Question: I have a table 'Cars' as follows:

This table will be read in grid of a C# application. The application can either edit OR delete OR add a new row. The updated grid will be take in a datatable as be passed as a parameter to the Stored Procedure.
I want to develop a stored procedure which takes '@typeCars' as input.
Now the edited columns should be updated in the 'Cars' table, deleted columns should be deleted and new columns should be added.
Please let me know how to achieve this in a stored procedure.
My attempt:
'''
CREATE PROC sp_updateDataTable (@dtTypeCars dtTypeCars READONLY)
AS
BEGIN
BEGIN TRY
DECLARE @dbMaxCarIdval INT;
DECLARE @typeCurrentCarIdVal INT;
SELECT TOP 1 @dbMaxCarIdval = id FROM Cars ORDER BY id DESC
IF (@dbMaxCarIdval >= (SELECT id FROM @dtTypeCars))
BEGIN
UPDATE Cars
SET Model = (SELECT Model FROM @dtTypeCars),
Company = (SELECT Company FROM @dtTypeCars)
WHERE id = (SELECT id FROM @dtTypeCars);
END
END TRY
BEGIN CATCH
PRINT 'I am in Catch';
END CATCH
END
'''
Please note dtTypeCars is a TYPE as follows
'''
CREATE TYPE dtTypeCars AS TABLE
(
id INT NOT NULL,
Model varchar(50),
Company varchar(50)
)
'''
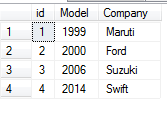
Answer: Use Merge statement to update,insert and delete the data
<URL>